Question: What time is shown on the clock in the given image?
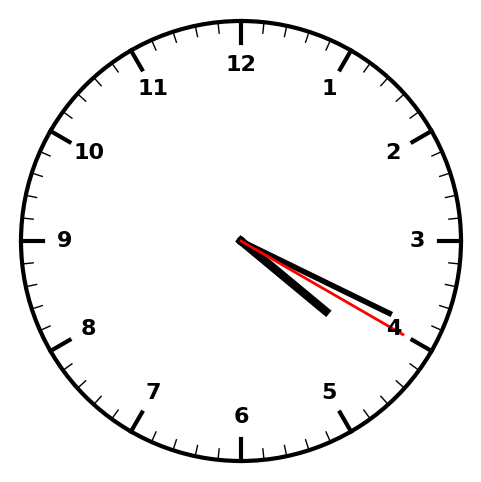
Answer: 04:19:20